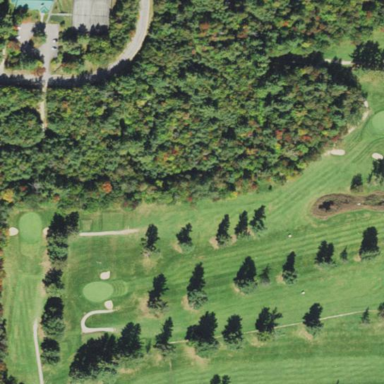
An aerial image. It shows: Grassy area designated as golf fairway.